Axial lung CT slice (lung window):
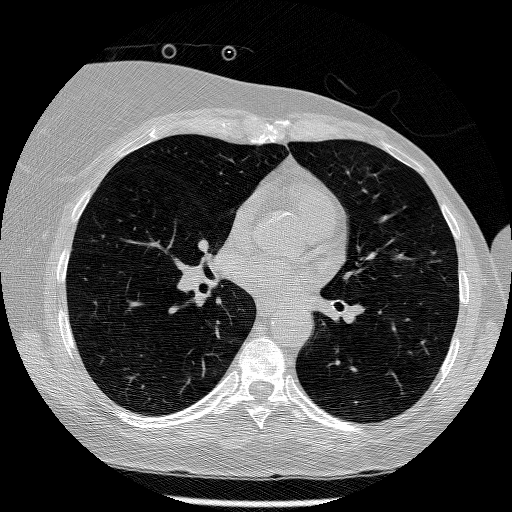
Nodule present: no